Field crop: maize
Growth stage: 2
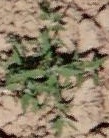
Species: atriplex